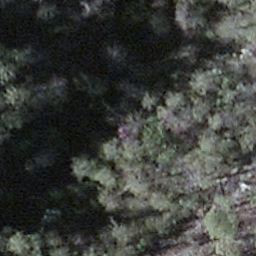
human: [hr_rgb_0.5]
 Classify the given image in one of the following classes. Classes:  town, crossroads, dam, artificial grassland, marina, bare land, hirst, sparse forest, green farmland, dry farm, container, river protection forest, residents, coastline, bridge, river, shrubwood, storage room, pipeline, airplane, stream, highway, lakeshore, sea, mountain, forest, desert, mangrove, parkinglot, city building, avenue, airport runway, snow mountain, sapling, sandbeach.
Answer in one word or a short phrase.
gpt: shrubwood